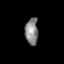
Tissue: prostate
Cell type: T cells
Senescence score: 0.3536
Nuclear area (px): 343
Mean DAPI intensity: 133.636